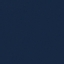
Land use / land cover class: SeaLake